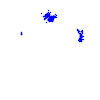
Particle: electron